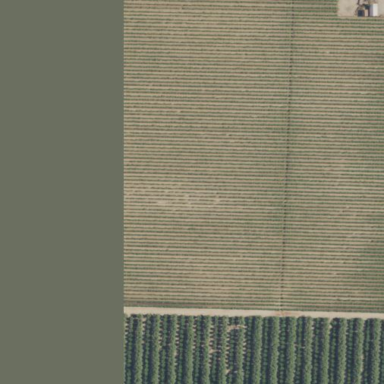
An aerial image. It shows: Vineyard.